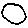
Label: circle